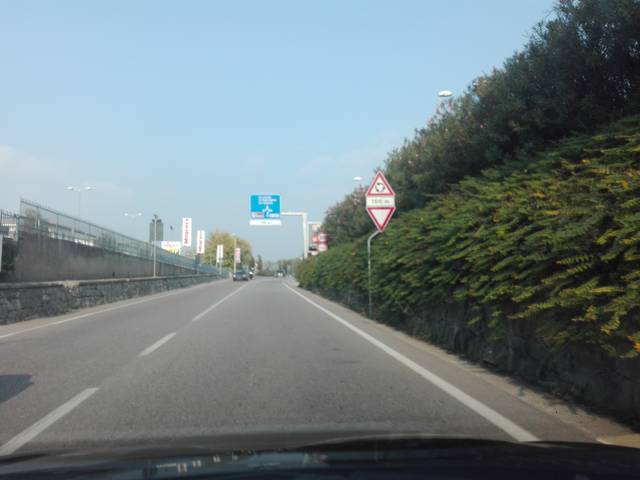
Region: Italy
Coordinates: 45.444, 10.707